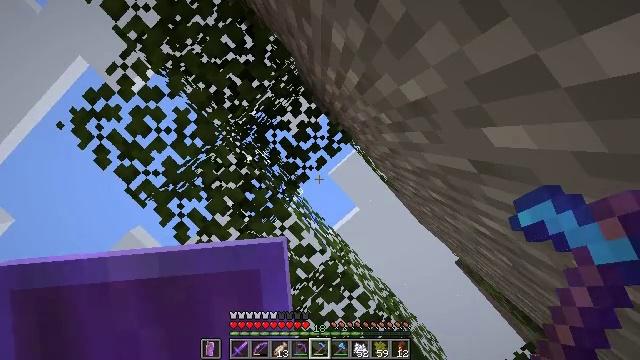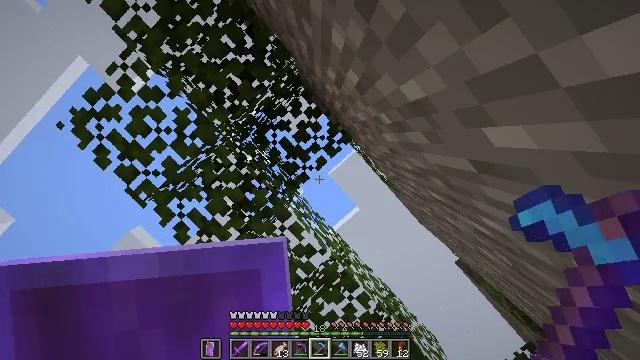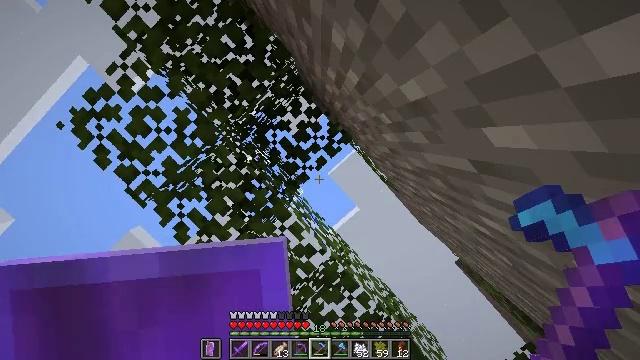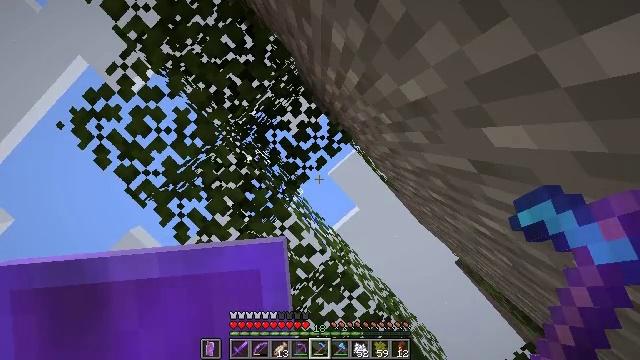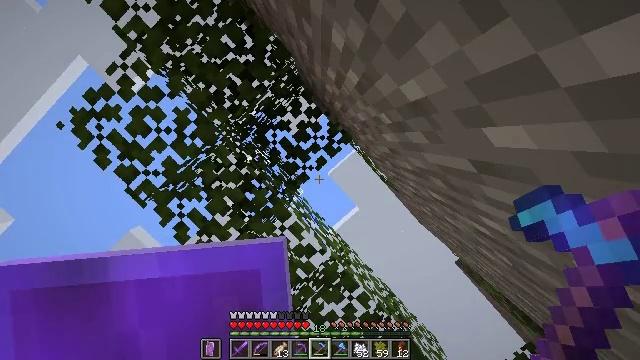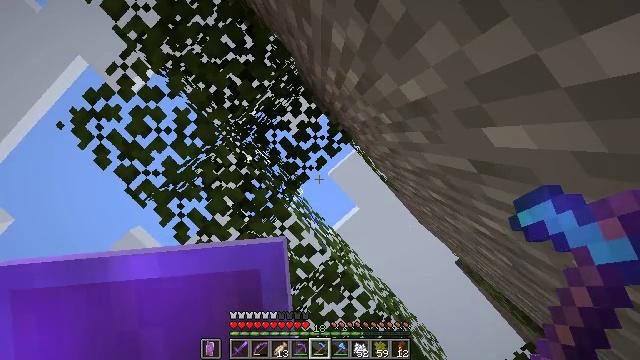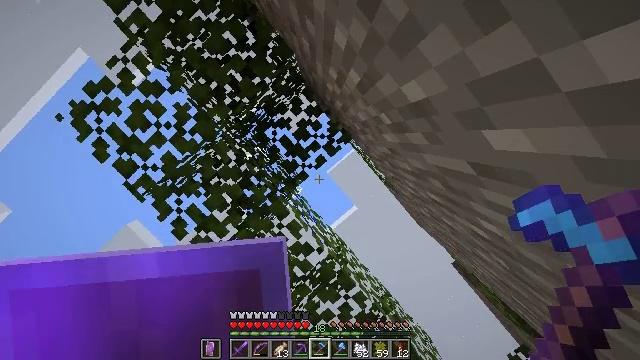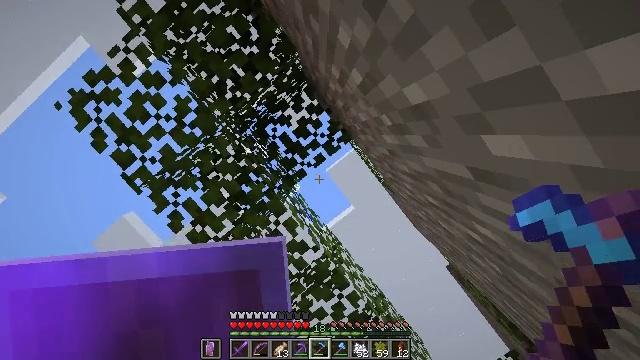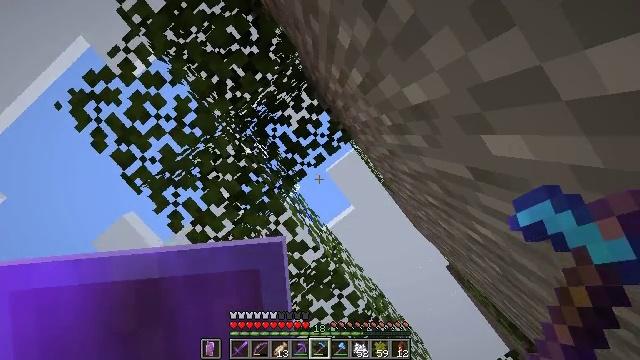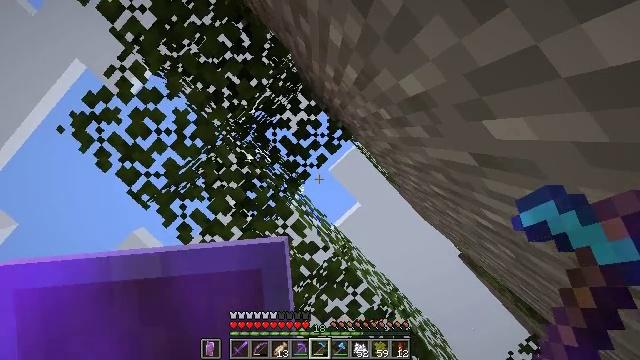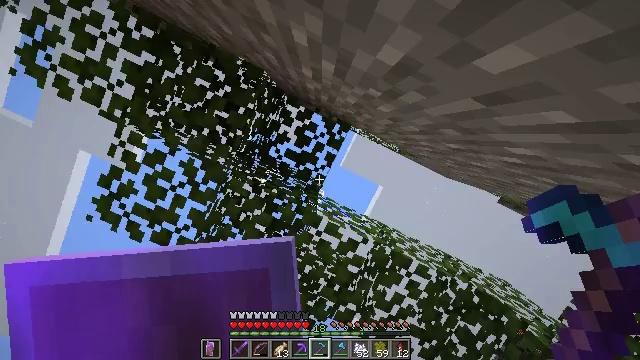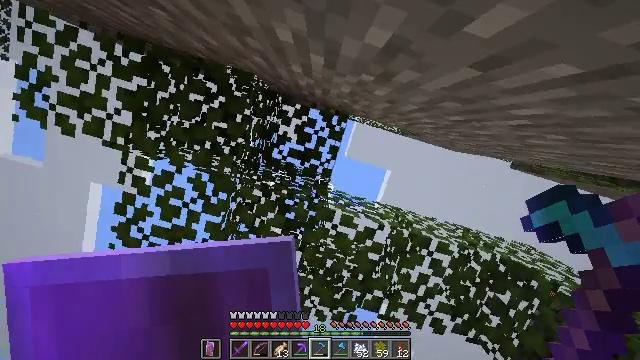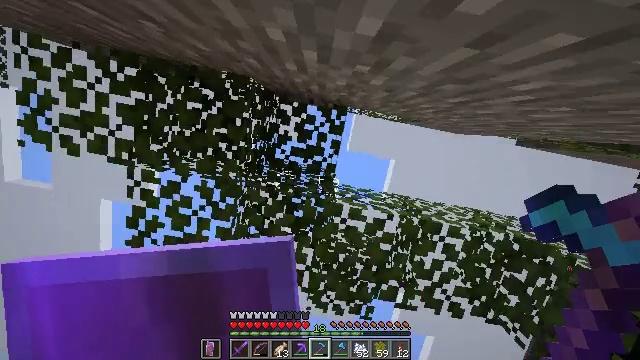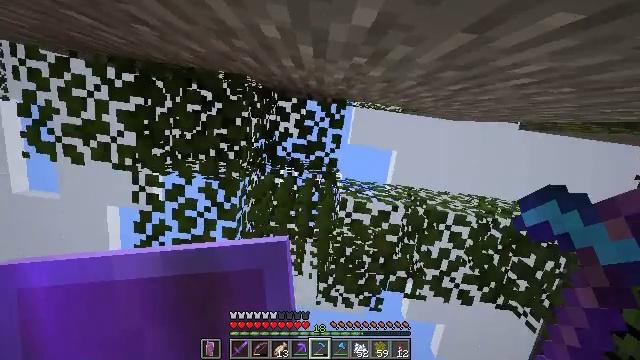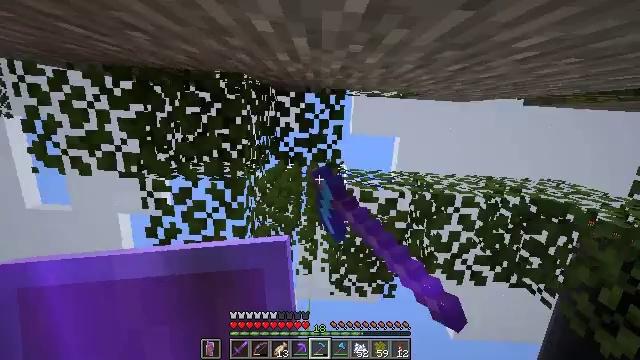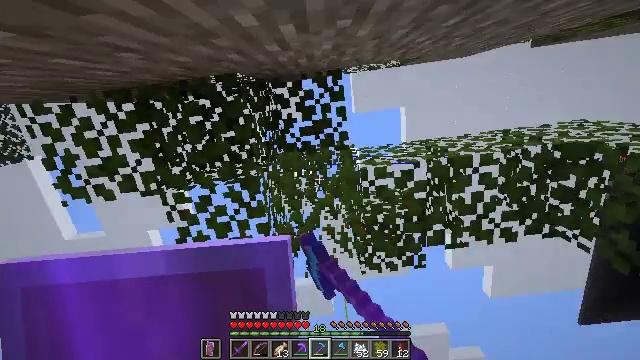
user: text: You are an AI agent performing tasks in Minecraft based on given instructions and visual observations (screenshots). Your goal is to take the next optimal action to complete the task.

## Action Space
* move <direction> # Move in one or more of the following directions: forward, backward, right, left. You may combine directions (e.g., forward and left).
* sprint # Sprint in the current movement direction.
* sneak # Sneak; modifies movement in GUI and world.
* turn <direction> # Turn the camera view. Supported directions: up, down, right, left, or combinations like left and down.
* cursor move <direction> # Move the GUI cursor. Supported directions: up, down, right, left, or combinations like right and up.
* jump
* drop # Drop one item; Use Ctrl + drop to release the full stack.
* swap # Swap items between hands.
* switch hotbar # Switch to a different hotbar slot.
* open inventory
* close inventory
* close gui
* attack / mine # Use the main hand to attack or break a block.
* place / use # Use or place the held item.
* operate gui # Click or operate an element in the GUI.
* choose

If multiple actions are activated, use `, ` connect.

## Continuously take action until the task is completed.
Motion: motion action
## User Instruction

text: Harvest acacia leaves with your hand or a tool.
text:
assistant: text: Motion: no_op
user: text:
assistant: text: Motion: no_op
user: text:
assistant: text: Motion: no_op
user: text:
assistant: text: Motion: no_op
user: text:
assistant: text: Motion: no_op
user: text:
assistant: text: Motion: turn right
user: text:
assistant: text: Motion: turn right
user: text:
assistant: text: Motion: no_op
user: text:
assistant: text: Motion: turn left
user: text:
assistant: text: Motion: turn left
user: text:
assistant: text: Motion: turn left and down
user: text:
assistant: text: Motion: turn left
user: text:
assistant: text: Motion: turn left and down, attack / mine
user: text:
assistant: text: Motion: turn left and down, attack / mine
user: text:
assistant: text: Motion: turn left and down, attack / mine
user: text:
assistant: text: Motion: turn left and down, attack / mine
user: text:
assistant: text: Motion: turn left and down, attack / mine
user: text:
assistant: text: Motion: turn left, attack / mine
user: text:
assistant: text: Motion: turn left and up, attack / mine
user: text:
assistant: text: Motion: turn left and up, attack / mine
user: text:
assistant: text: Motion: turn left and up, attack / mine
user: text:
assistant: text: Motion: turn left and up, attack / mine
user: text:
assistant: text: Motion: attack / mine
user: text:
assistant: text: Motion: attack / mine
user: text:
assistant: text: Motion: attack / mine
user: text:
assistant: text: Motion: turn right and down, attack / mine
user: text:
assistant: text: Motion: turn right and down, attack / mine
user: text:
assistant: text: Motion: turn right and down, attack / mine
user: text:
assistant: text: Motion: attack / mine
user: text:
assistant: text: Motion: attack / mine